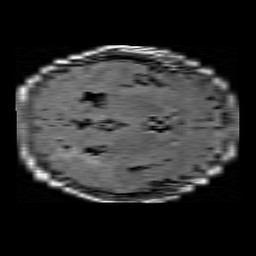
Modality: FLAIR
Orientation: axial
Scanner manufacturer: ge
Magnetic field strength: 1.5 T
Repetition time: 9 s
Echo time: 0.1081 s